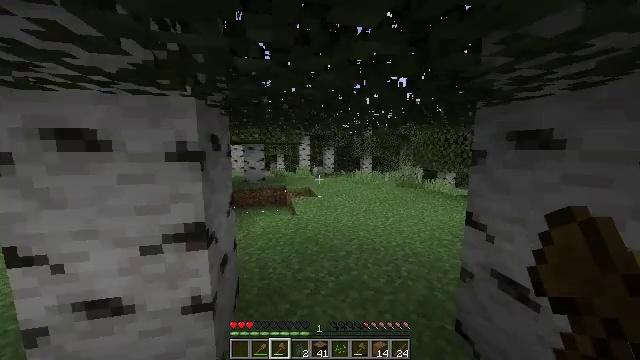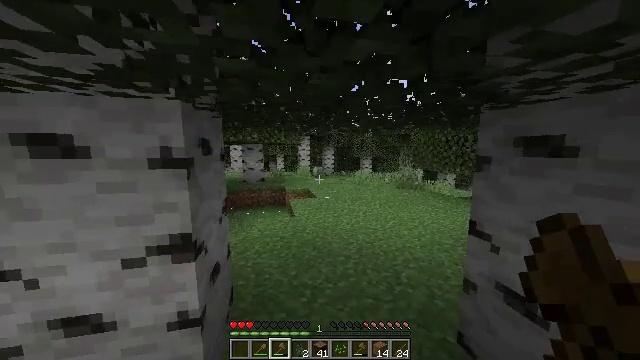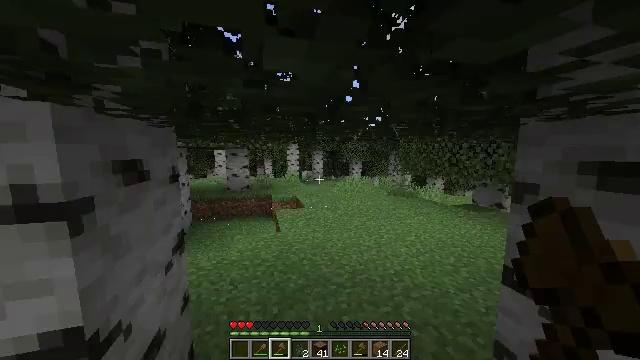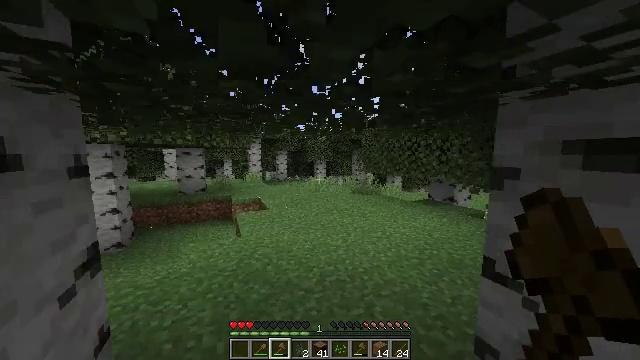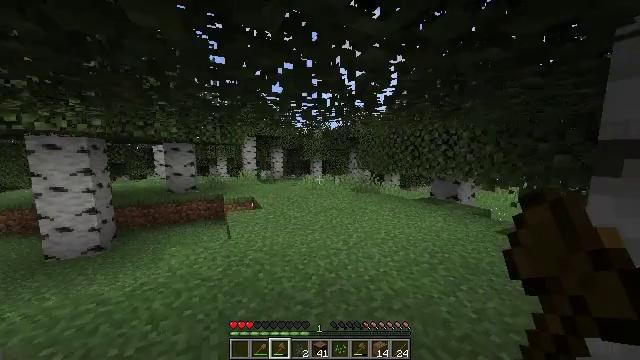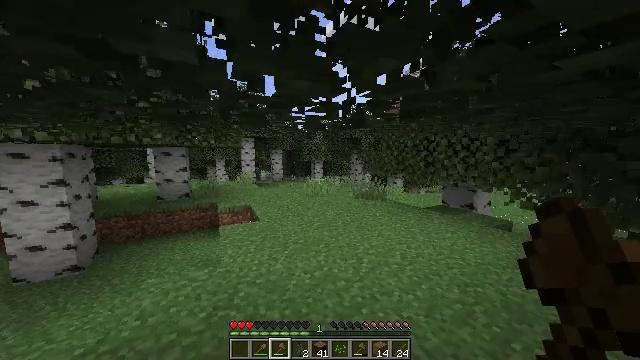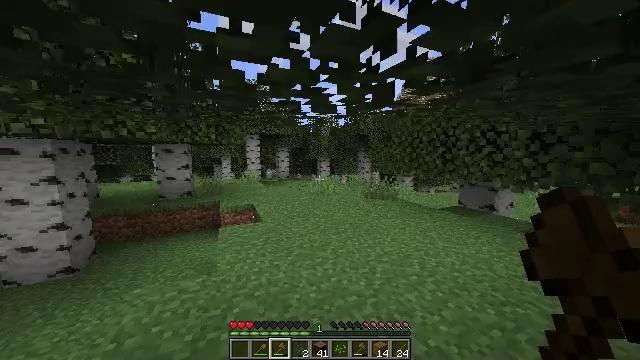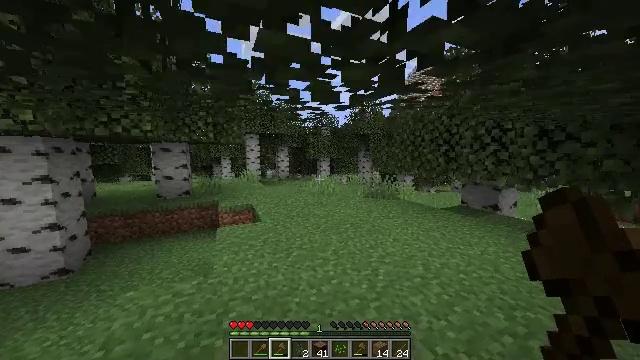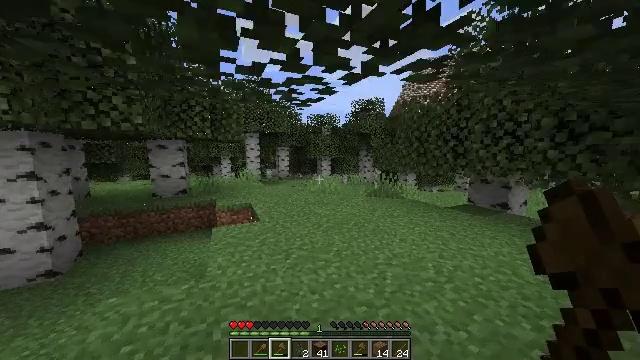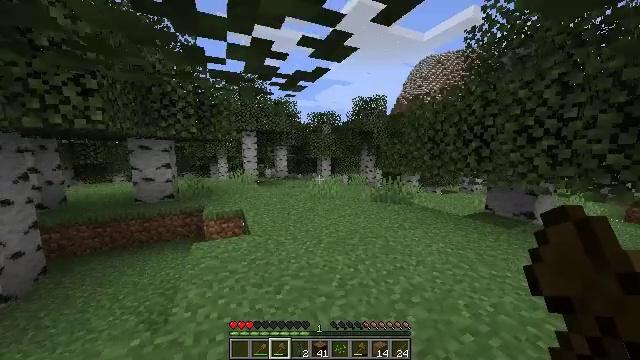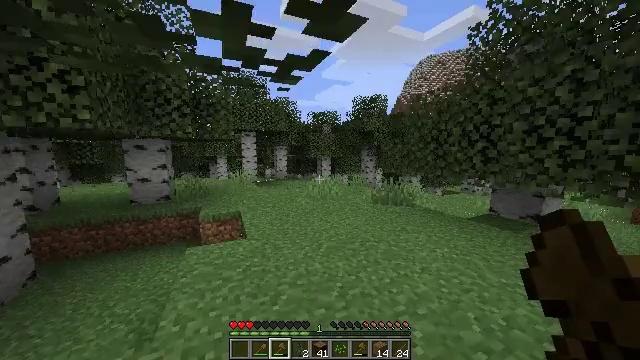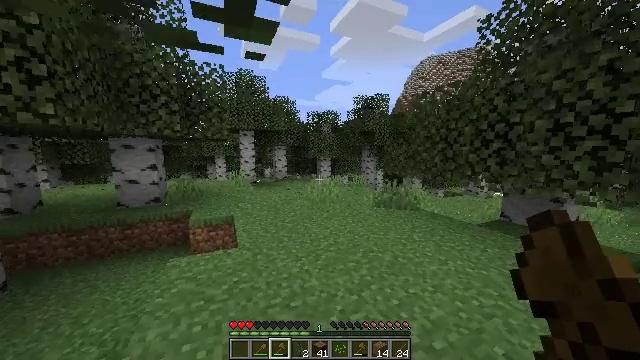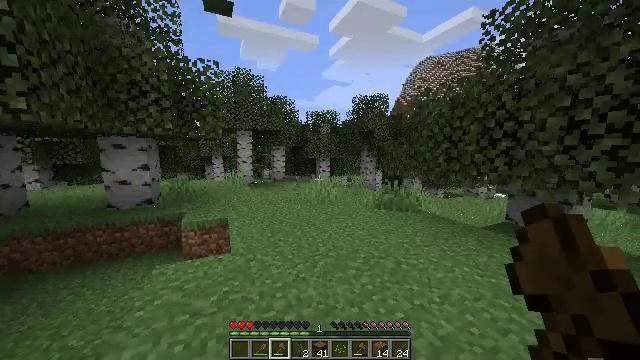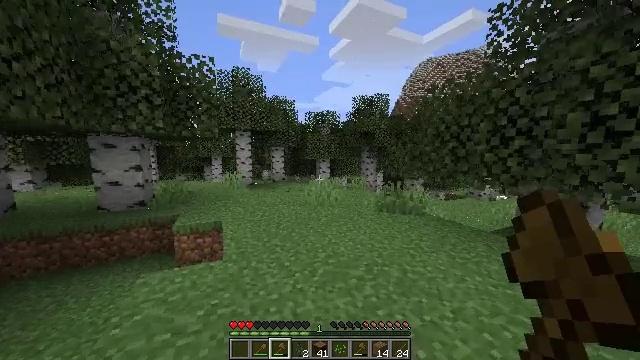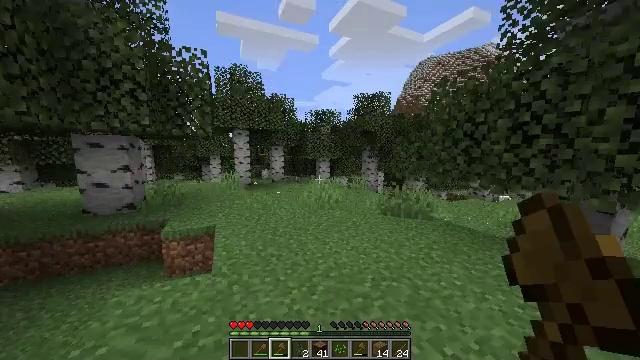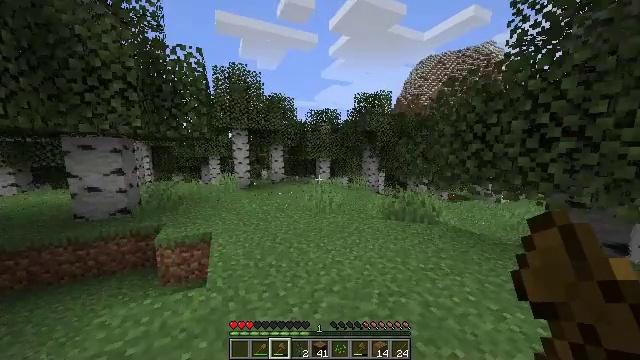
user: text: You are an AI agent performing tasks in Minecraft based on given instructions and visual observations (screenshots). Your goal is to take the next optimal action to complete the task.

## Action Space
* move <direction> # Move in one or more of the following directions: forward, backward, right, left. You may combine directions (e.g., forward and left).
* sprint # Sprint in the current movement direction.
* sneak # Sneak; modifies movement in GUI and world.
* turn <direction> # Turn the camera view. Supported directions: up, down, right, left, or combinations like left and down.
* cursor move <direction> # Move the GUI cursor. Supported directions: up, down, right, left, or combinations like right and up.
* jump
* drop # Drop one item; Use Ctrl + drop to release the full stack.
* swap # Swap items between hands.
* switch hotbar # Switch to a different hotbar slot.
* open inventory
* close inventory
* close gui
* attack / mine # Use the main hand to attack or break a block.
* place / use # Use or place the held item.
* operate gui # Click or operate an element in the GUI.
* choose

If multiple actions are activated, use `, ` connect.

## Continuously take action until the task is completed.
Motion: motion action
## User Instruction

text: Gather dandelions in the field.
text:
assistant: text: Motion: move forward, sprint, jump
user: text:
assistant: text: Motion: move forward, sprint, turn right, jump
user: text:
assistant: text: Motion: move forward, sprint, turn right, jump
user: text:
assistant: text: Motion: move forward, sprint, turn right
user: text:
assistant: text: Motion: move forward, sprint, jump
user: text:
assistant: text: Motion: move forward, sprint, turn left, jump
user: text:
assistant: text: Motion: move forward, sprint, jump
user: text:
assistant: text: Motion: move forward, sprint, jump
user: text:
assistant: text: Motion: move forward, sprint, jump
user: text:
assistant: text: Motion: move forward, sprint, jump
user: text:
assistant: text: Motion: move forward, sprint, jump
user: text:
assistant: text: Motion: move forward, sprint, jump
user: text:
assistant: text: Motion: move forward, sprint, jump
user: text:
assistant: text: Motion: move forward, sprint
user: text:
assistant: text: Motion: move forward, sprint, jump
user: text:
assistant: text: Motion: move forward, sprint, turn right, jump
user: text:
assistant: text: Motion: move forward, sprint, turn right and down
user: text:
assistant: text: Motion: move forward and move left, sprint, jump
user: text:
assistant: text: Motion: move forward and move left, sprint, jump
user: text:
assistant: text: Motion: move forward and move left, sprint, jump
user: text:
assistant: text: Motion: move forward and move left, sprint, turn right and down, jump
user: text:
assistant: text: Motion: move forward, sprint
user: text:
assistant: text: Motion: move forward, sprint, jump
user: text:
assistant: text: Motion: move forward, sprint, jump
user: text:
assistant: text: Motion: move forward, sprint, jump
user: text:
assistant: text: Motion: move forward, sprint, turn right and down, jump
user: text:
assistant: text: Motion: move forward, sprint, turn right, jump
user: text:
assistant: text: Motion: move forward and move left, sprint, turn right and down
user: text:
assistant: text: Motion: move forward and move left, sprint, turn right
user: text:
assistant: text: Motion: move forward and move left, sprint, turn right, jump